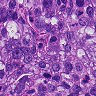
Metastatic tissue present: yes